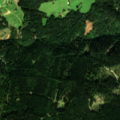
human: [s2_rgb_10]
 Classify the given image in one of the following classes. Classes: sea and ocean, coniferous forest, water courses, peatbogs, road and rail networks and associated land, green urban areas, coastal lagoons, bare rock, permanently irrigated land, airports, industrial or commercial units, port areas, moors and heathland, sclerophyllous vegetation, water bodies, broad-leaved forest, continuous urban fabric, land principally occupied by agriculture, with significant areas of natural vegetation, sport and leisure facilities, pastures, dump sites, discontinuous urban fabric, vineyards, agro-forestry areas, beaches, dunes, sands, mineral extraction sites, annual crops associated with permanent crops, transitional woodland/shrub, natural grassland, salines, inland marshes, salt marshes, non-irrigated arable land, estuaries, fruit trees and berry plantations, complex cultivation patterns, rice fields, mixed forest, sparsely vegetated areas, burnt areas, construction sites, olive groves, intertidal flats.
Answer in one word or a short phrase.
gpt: pastures, coniferous forest, mixed forest